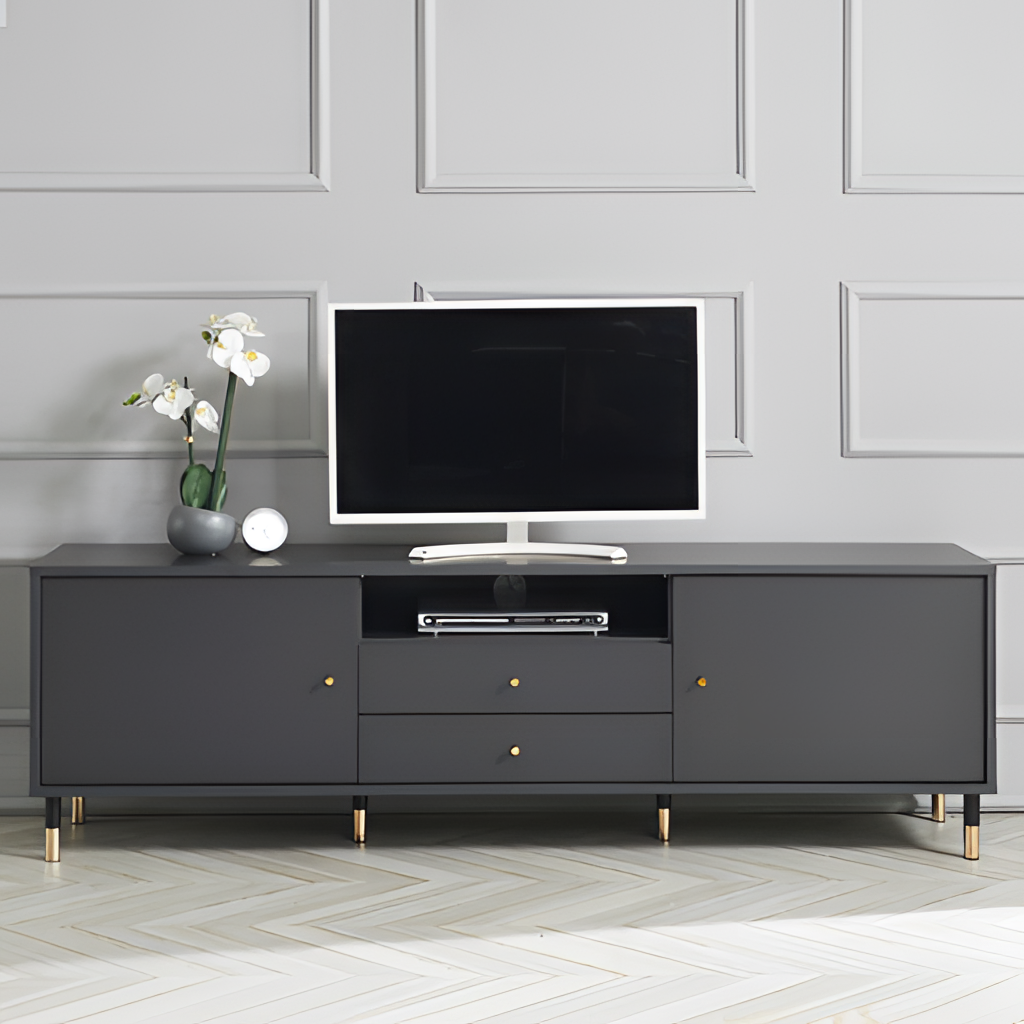
living room, black wood TV stand, paint wallpaper, with solid pattern, wood flooring, with herringbone pattern, modern